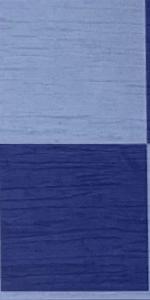
Label: Empty